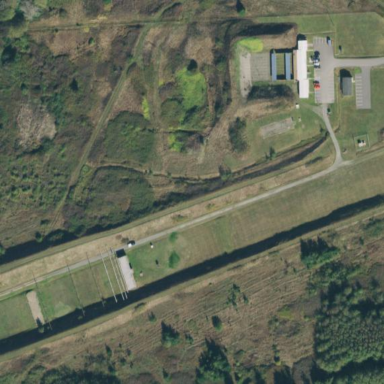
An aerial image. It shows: Shooting sport area.